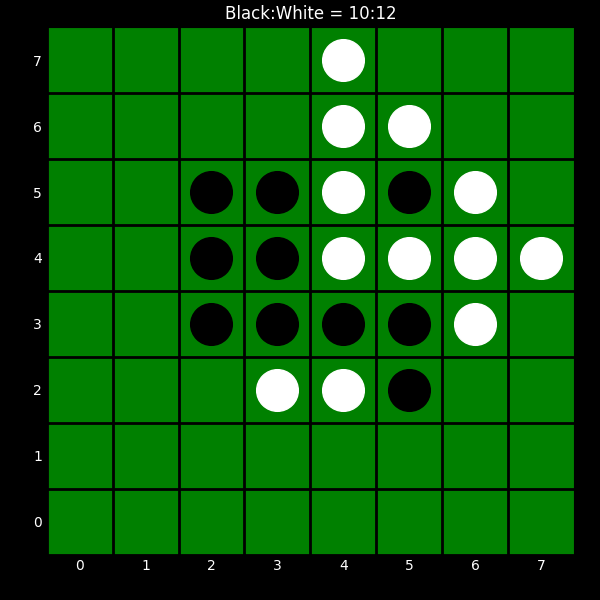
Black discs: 10
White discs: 12